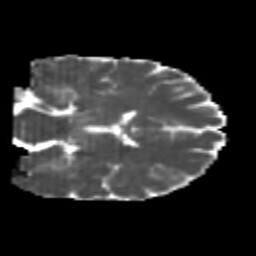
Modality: MD
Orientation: coronal
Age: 22
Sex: female
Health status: healthy
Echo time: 0.074 s